Question: I want to move some api functions to the shared file and have access to this functions from different controllers. The structure have to look like this:

How can I do it using Sails.js?
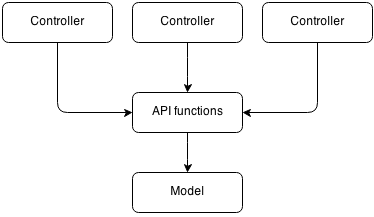
Answer: <URL> are designed for this purpose.
> Services are basically libraries, which contain functions that you
might want to use in many places of your application.